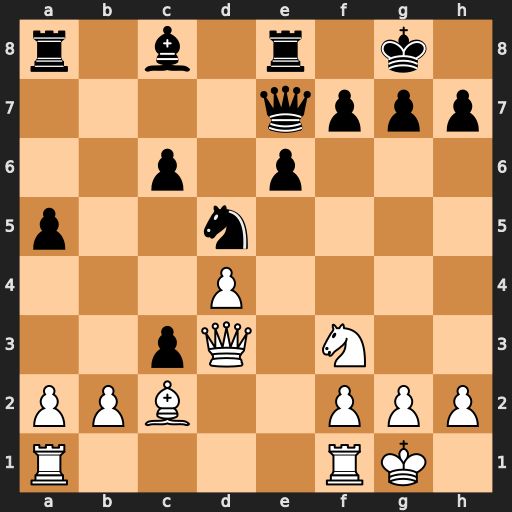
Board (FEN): r1b1r1k1/4qppp/2p1p3/p2n4/3P4/2pQ1N2/PPB2PPP/R4RK1
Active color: w
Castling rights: -
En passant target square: -
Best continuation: Qxh7+ Kf8 Qh8#